Question: I am trying to submit a Mechanical Turk task back to both my Django application and to the Amazon Mturk site. It works fine with my Django application but I can't get it to submit back to the Amazon Mturk site. The "Submit HIT" button isn't available either.
I've tried just submitting to Amazon in the Javascript and submitting to Amazon inside the Django view, but neither work. At no point is the "Submit HIT" button highlighted.

HTML:
'''
<form id="task_form" method="POST">
{% csrf_token %}
<input type="hidden" name="id" value="{{ hit_id }}" />
<input type="hidden" name="assignmentId" value="{{ assignment_id }}" />
<input type="hidden" name="workerId" value="{{ worker_id }}" />
<input type="hidden" id="task_score" name="task_score" value="" />
<input type="radio" name="outcome_class" onclick="showCausal()" value="{{ s.class1_name }}">
</form>
<input class="btn btn-primary" type="submit" name="submit" id="submit_task_button2"/>
'''
Javascript:
'''
<script type="text/javascript">
$(function(){
$("#submit_task_button2").click(function(){
var a = $('#slider_vals').slider("option", "value")
document.getElementById("task_score").setAttribute('value', a);
$.post("{% url 'task' %}", $('#task_form').serialize());
$.post("{{ amazon_host }}", $('#task_form').serialize());
});
});
</script>
'''
Django:
'''
def task_view(request):
if request.method == 'POST':
now_banned = False
warning = False
print request.POST
task = Tasks.objects.get(mturk_hit_id = request.session['hit_id'])
task.finished_at = timezone.now()
task.updated_at = timezone.now()
task.chosen_confidence = int(request.POST['task_score']) + 1
task.chosen_outcome = request.POST['outcome_class']
task.turker_comments = request.POST['turker_comments-input']
task.save()
request.session.clear()
...
...
amazon_host = request.GET.get("turkSubmitTo", "") + "/mturk/externalSubmit"
'''
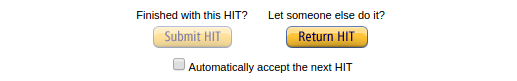
Answer: Figured out the problem. I just changed the following lines:
Javascript:
'''
<script type="text/javascript">
$(function(){
$("#submit_task_button2").click(function(){
var a = $('#slider_vals').slider("option", "value")
document.getElementById("task_score").setAttribute('value', a);
$('#task_form').submit();
$.post("{% url 'task' %}", $('#task_form').serialize());
});
});
</script>
'''
HTML:
'''
<form id="task_form" method="POST" action="{{ amazon_host }}">
'''
EDIT: The Amazon "Submit HIT" button isn't available because the Mturk question is an External Question (submitted via Boto):
'''
boto.mturk.question.ExternalQuestion( URL, FRAME_HEIGHT )
'''